Interaction volume radius: 10 \u00c5
Interaction volume height: 10 \u00c5
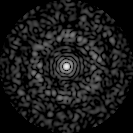
Disorder parameter: 0.8429